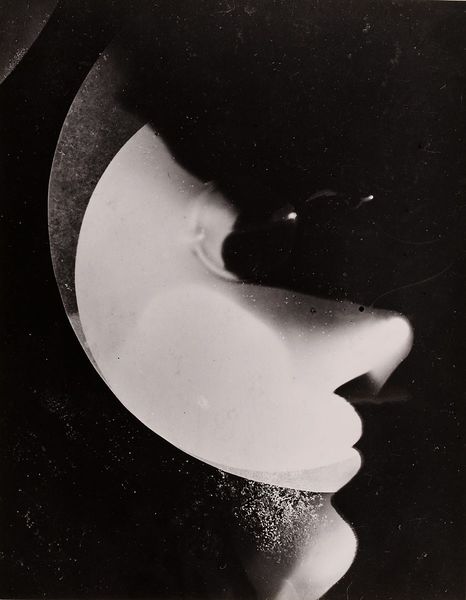
Künstler: László Moholy-Nagy
Standort: Hamburg
Institution: Museum für Kunst und Gewerbe Hamburg
Schlagwörter: profil, silber, foto, fotografie, photographie, kunst, photo, karton, lichtbild, silbergelatine, fotogramm, abstrakte, brom, bildwerke, angewandte und bildende kunst, hessische systematik, silbergelatinepapier, bromsilbergelatinepapier, entwicklungspapier, gelatinepapier, schwarzweißpositivverfahren, silbersalzverfahren, schwarzweißfotografie, gegenstandsfreie, gegenstandslose, ungegenständliche, experimentelle, experimentalfotografie